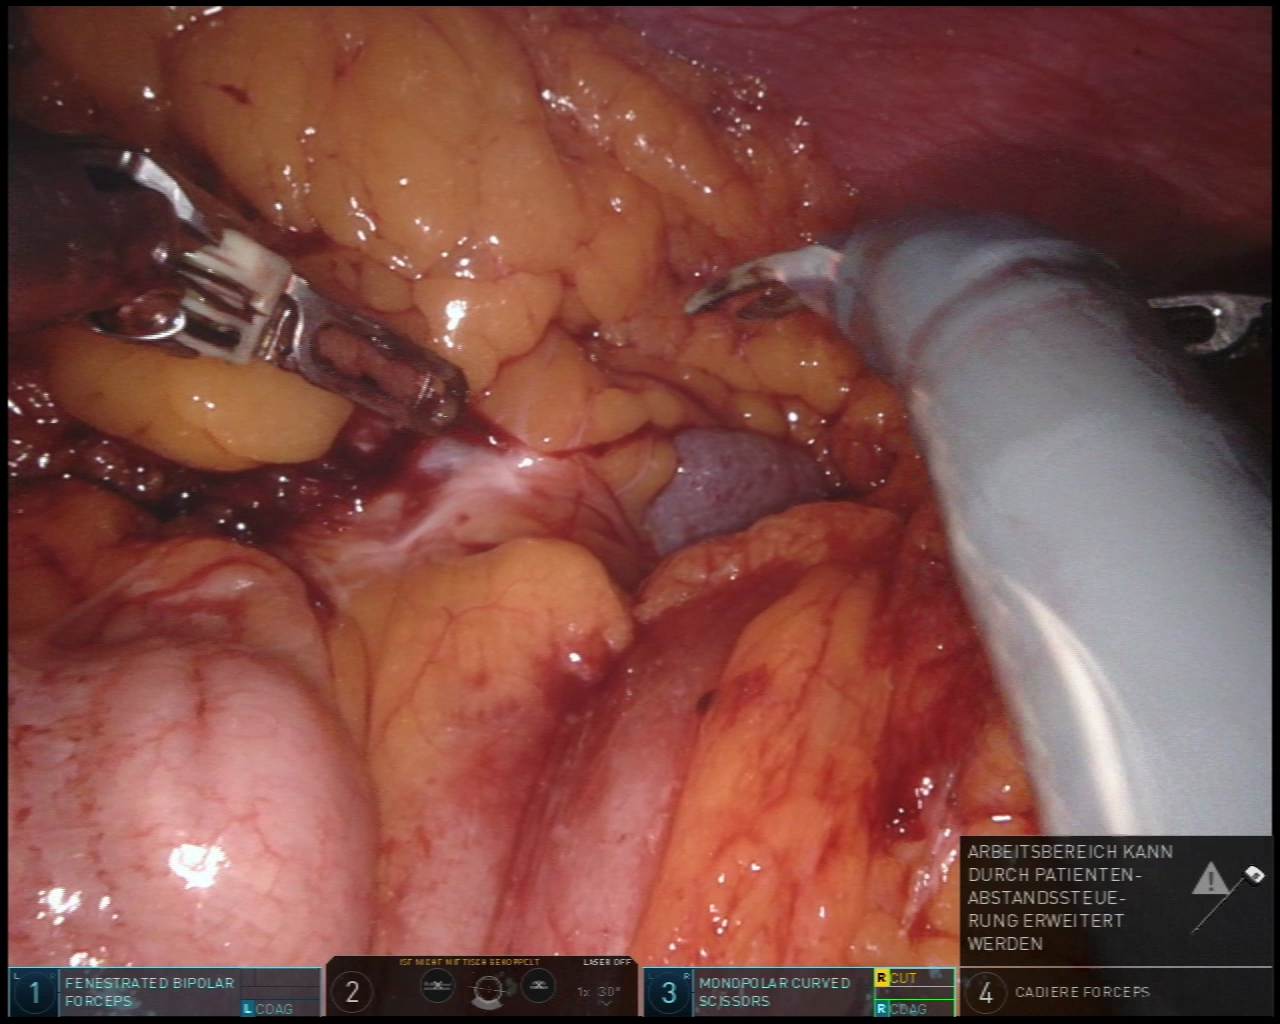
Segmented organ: spleen
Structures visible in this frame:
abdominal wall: yes
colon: yes
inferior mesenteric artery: no
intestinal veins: no
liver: no
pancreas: no
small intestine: no
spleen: yes
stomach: no
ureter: no
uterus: no
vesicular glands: no